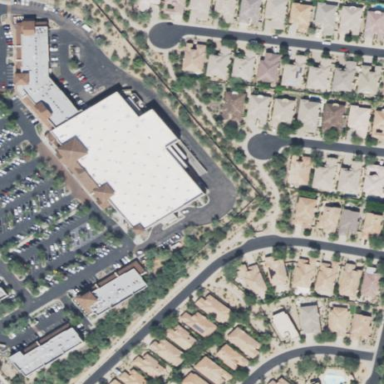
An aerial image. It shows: Retail building.